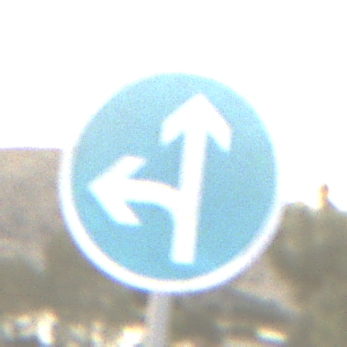
Verkehrszeichen: VorgeschriebeneFahrtrichtungGeradeausOderLinks
Umgebung: Outdoor, RoadRail
Tageszeit: SunriseSunset
Wetter: PartlyCloudy
Licht: Natural
Jahreszeit: NotSpecified
Kontrast: LowContrast